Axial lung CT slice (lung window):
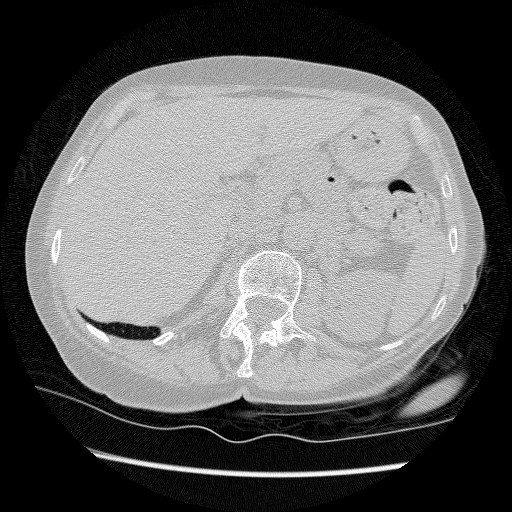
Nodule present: no